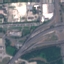
Land use / land cover: Highway